Question: I have a Client model with the following properties:
- - -
And a Payment model with the following properties:
- - - -
In my Client's 'Index' method, I just display a list of clients. Next to each client, there is the usual 'View', 'Edit', 'Delete' option, but I also added 'Add Payment', which calls the 'Create' method from the 'Payment' controller and sends the 'ClientId' as parameter:
'@Html.ActionLink("Add payment", "Create","Payment", new { id = item.Id },null)'
Now comes the problem. How do I make the payment's Create method receive that 'ClientId' integer and pass it onto the model so that I don't have to manually select the 'ClientId' again in the Payment/Create method's view.

I know how to remove the dropdown list from the View, but it then just sends 0 as the ClientId by default. I want it to use the ClientId that I sent it when clicking on the "Add payment" actionlink in the Client's Index View.
My methods for the create payment are the default generated ones:
'''
public ActionResult Create()
{
ViewBag.ClientId = new SelectList(db.Clients, "Id", "Name");
return View();
}
[HttpPost]
[ValidateAntiForgeryToken]
public ActionResult Create([Bind(Include = "Id,Date,Amount,ClientId")] Payment payment, int id)
{
if (ModelState.IsValid)
{
db.Payments.Add(payment);
db.SaveChanges();
return RedirectToAction("Index");
}
ViewBag.ClientId = new SelectList(db.Clients, "Id", "Name", payment.ClientId);
return View(payment);
}
'''
When I add "int Id" as a parameter to the first create method, I just get a bunch of errors. I'm just clueless and haven't found any resources helping with my problem. Any help is appreciated (even if it's a link that could guide me in the right direction).
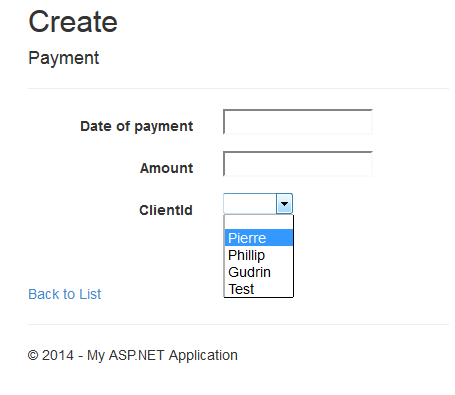
Answer: Simply pass the 'ClientId' to the Model and store in a HiddenField, you can use the same 'Payment' class:
'''
public ActionResult Create()
{
Payment payment = new Payment();
payment.ClientId = 394;
return View(payment);
}
[HttpPost]
public ActionResult Create(Payment payment)
{
//Payment.ClientId will be available here
return View();
}
'''
and in the View:
'''
@model MvcApplication1.Models.Payment
@{
ViewBag.Title = "Create";
}
<h2>Create</h2>
@using (Html.BeginForm("Create", "Pay", FormMethod.Post))
{
@Html.HiddenFor(p => p.ClientId);
<button type="submit">submit</button>
}
'''